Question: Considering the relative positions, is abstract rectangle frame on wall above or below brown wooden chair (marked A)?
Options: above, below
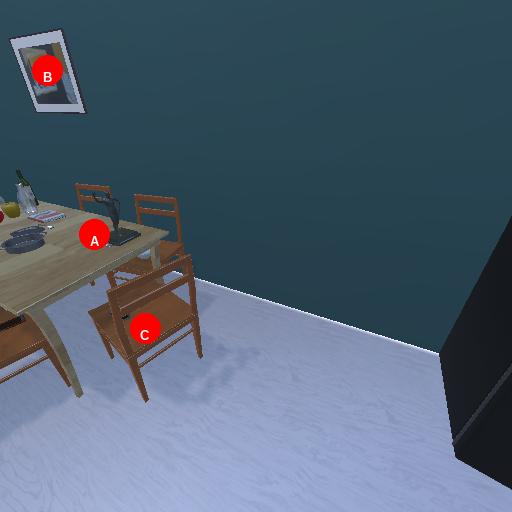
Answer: above